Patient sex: M
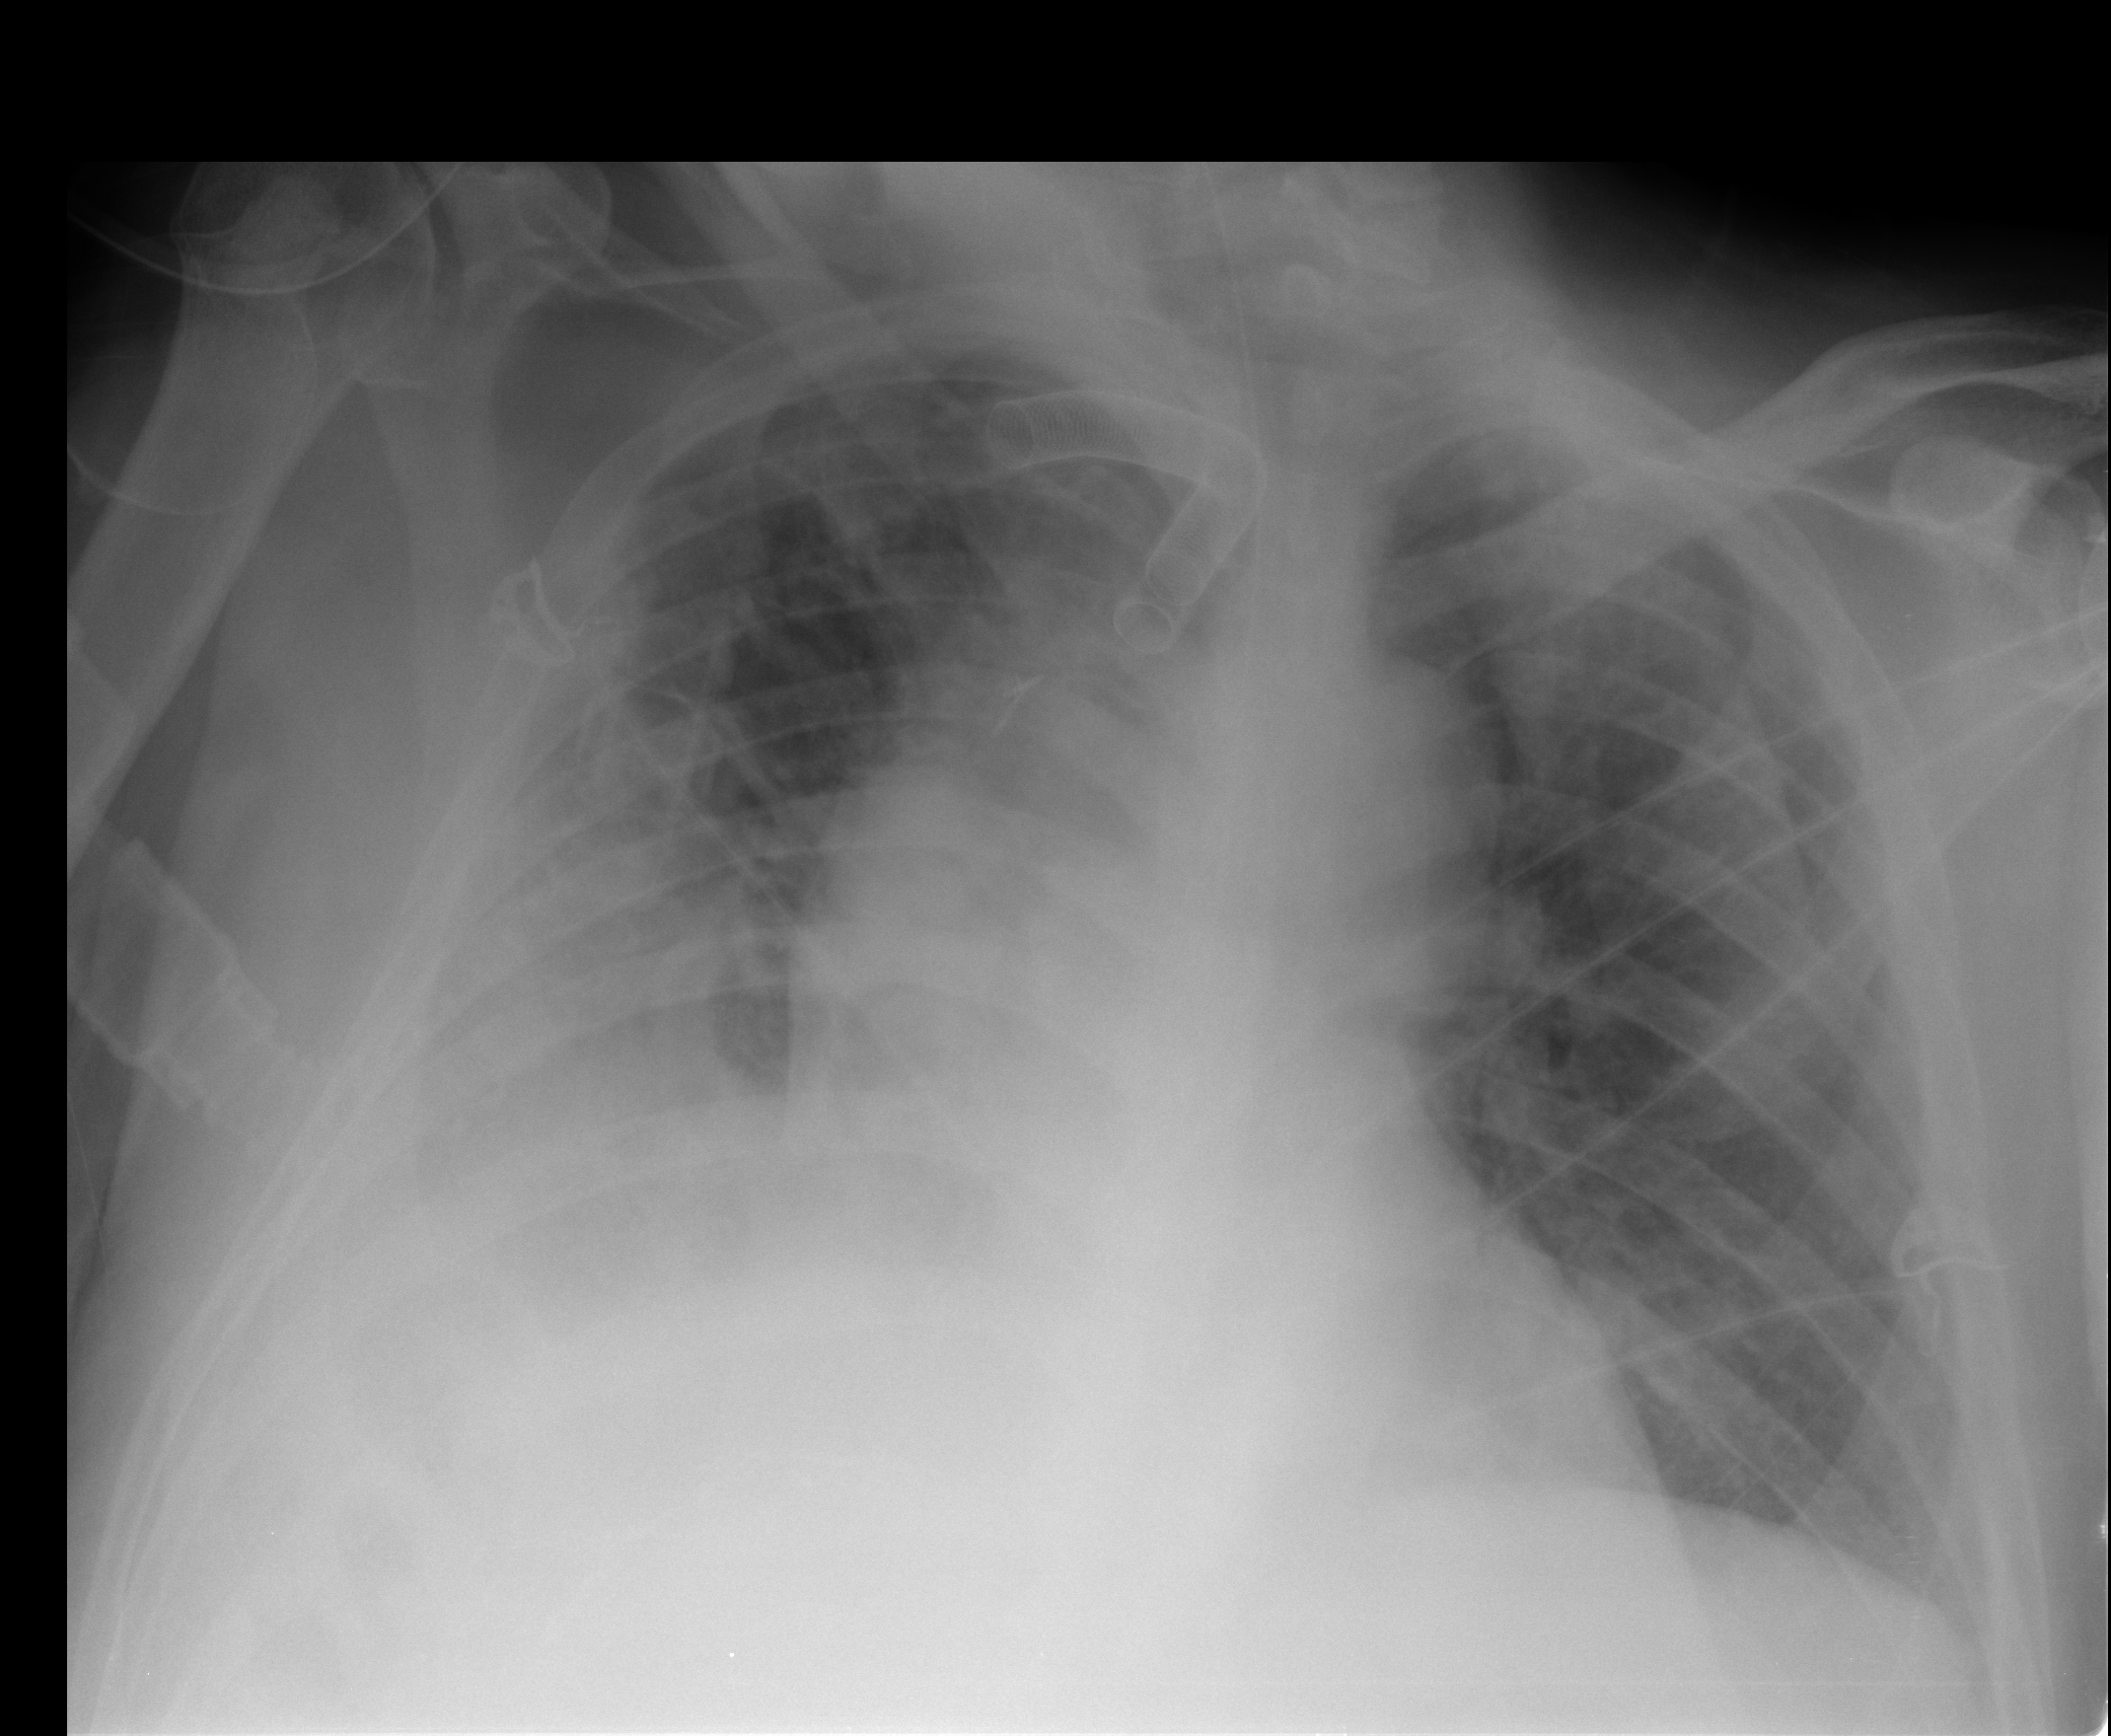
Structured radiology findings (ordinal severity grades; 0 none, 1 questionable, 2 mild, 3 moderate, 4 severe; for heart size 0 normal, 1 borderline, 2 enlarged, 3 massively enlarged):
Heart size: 2
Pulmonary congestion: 3
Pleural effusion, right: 3
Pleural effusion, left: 0
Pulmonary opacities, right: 2
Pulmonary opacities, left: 2
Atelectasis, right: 2
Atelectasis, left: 2